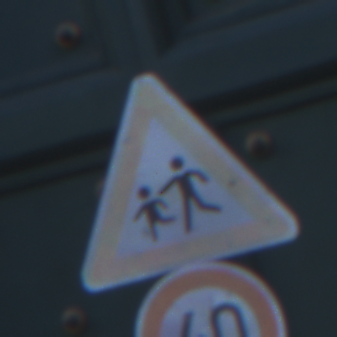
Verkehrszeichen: KinderRechts
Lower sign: Geschwindigkeit40
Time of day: SunriseSunset
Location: Outdoor (Urban)
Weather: Clear
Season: NotSpecified
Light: Natural